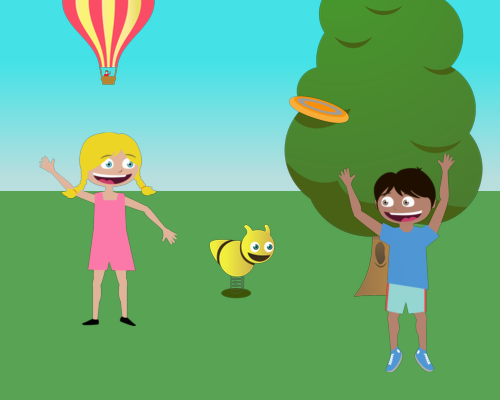
upper left side small hot air balloon half of top cut off on left under balloon large a happy girl facing right right arm up to the right of her left hand med bee facing right to right of bee med fluffy tree hole facing left top cut off right edge in front of tree partially covering is happy boy facing left arms up above is a frisbee